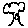
Label: tree